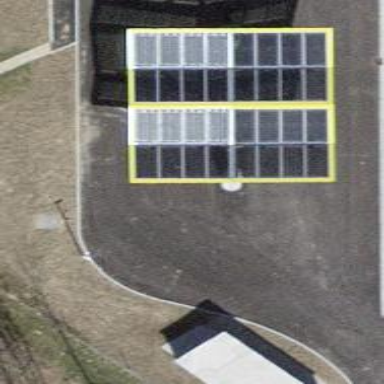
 consisting of solar photovoltaic panels."